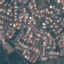
Land use / land cover class: Residential